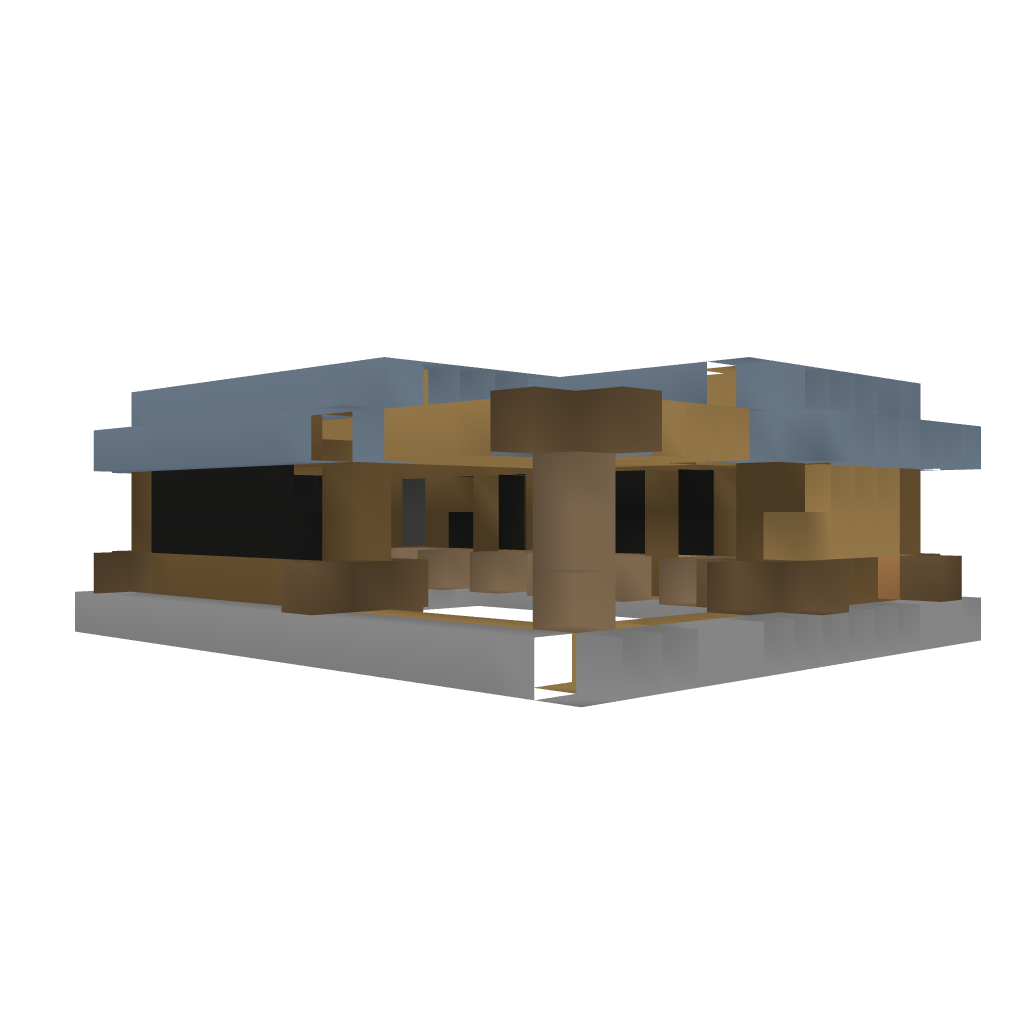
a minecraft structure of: medieval bank